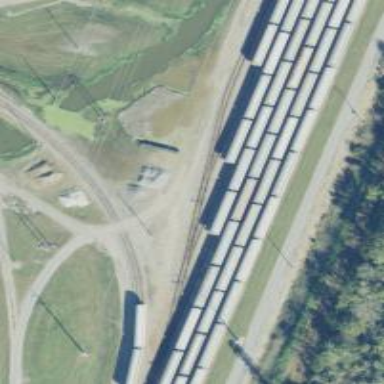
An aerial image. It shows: Railway yard.